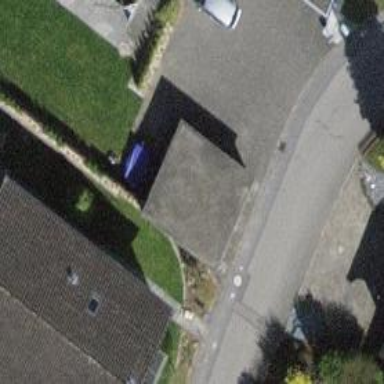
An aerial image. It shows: Group of garages.